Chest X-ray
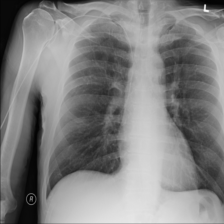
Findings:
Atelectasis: negative
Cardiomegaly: negative
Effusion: negative
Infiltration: negative
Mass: negative
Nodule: negative
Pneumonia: negative
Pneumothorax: negative
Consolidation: negative
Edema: negative
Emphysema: negative
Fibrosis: negative
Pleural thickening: negative
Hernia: negative